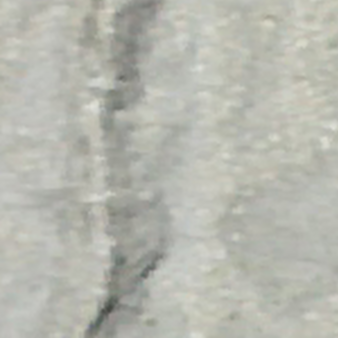
Label: other